Question: '''
<%@ ServiceHost Language="C#" Debug="true" Service="FirstWcfService.Service1"%>
'''
Im hosting my service at WAS using SVC file:

But as you can see it doesnt have CodeBehind Attrbiute as it should. and its working.
How is that ?
<URL>
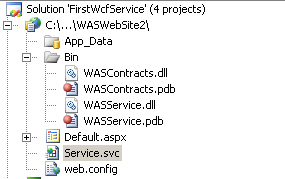
Answer: The service class is compiled into one of the referenced assemblies. The service used is 'FirstWcfService.Service1' as defined in the svc file:
'''
Service="FirstWcfService.Service1"
'''
CodeBehind only matters to the tooling (Visual Studio). It doesn't matter at runtime, where the system will only look at what types are declared and used.